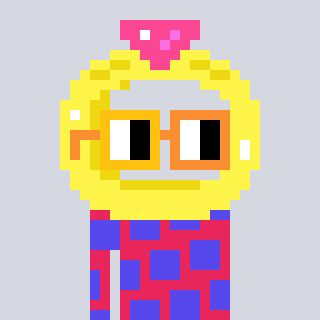
a pixel art character with square yellow and orange glasses, a ring-shaped head and a redpinkish-colored body on a cool background